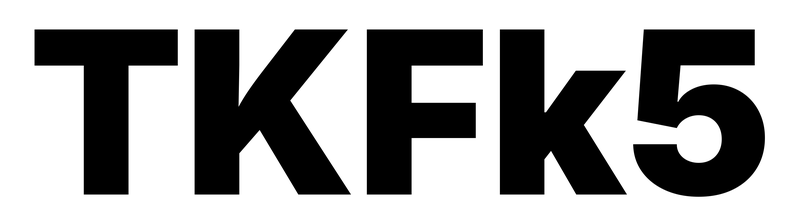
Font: Inter_Black